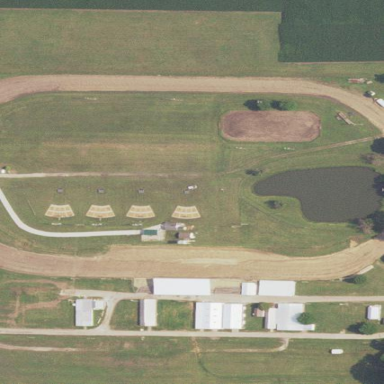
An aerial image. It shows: Raceway for motor sports.